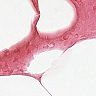
Metastatic tissue present: no